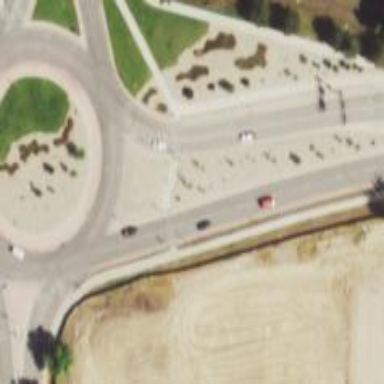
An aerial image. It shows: Marked footway crossing with zebra markings.